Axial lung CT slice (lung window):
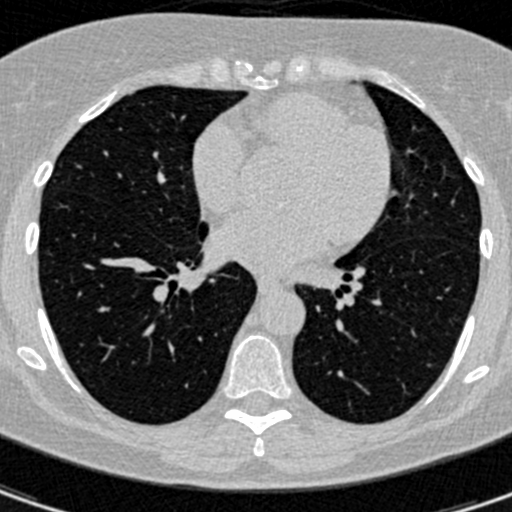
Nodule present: no